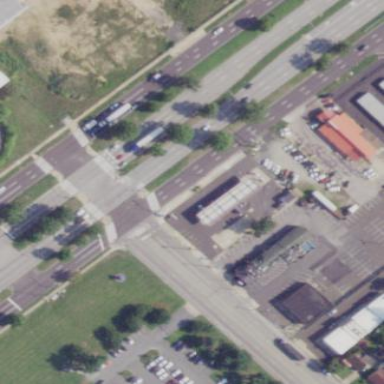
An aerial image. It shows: Fuel station.